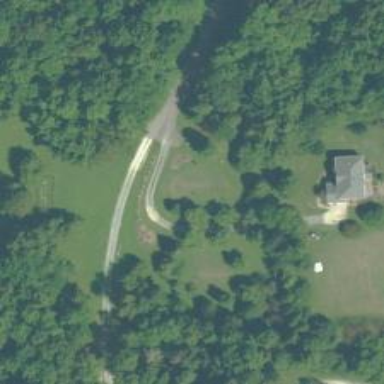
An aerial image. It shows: Driveway leading to service road.